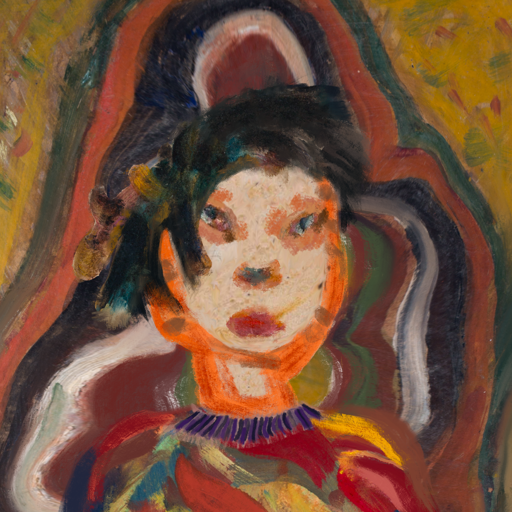
Background: AfterRaid, Head And Neck Front: Rupkatha, Face Front: Boggyland, Bust: Mother_And_Son_Son, Hair Front: Pipe, Head Accessory: Blank, Second Necklace: Blank, Necklace: HillGirl, Baby: Blank